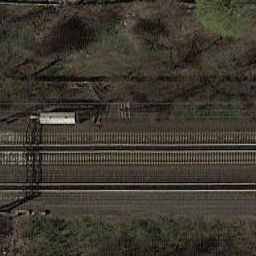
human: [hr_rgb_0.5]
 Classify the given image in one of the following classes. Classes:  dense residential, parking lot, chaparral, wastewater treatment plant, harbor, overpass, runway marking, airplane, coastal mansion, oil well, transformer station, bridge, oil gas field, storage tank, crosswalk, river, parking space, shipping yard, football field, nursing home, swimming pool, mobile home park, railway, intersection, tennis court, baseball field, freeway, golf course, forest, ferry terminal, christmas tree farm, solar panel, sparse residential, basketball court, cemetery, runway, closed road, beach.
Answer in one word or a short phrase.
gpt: railway